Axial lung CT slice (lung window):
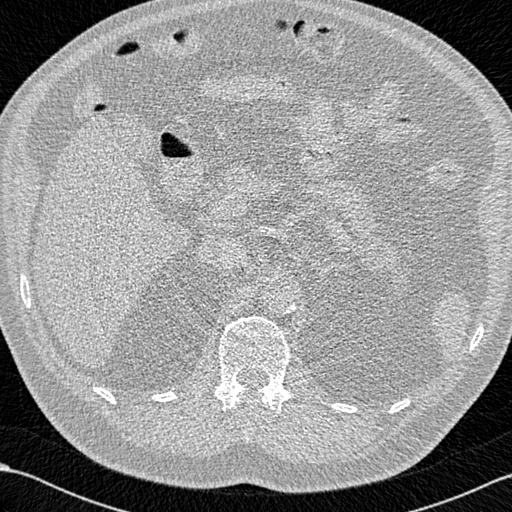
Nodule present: no